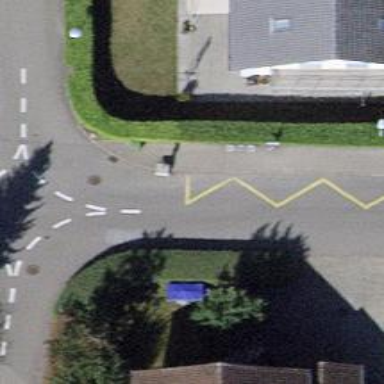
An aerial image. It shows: Bus stop with platform for public transport.